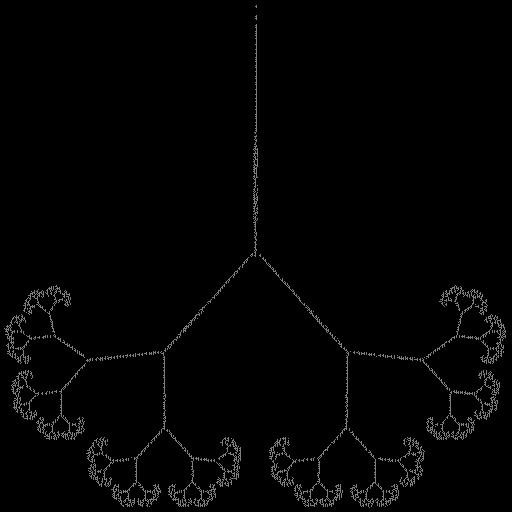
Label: sticks